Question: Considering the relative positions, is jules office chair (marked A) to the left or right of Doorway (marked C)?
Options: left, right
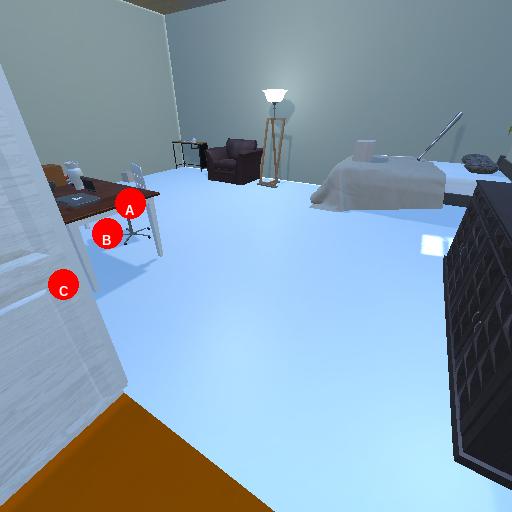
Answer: left